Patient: sex F, age 82
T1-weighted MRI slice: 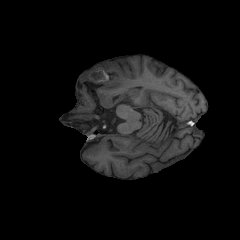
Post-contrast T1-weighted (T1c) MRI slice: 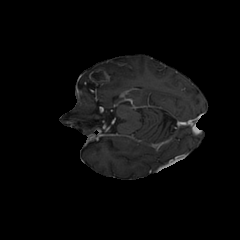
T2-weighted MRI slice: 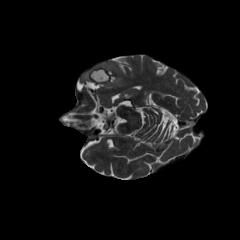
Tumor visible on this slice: yes
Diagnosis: Glioblastoma, IDH-wildtype
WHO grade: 4